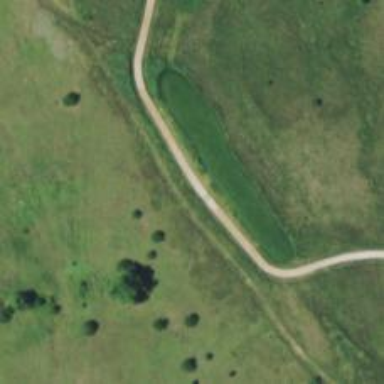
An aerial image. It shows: Path for both roads and golfers.